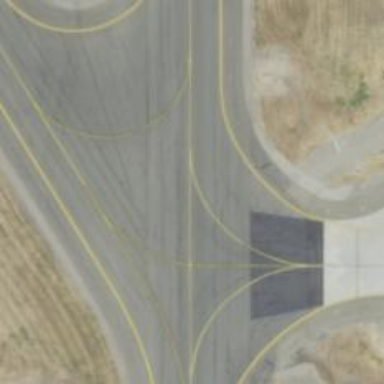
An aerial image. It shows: Image of taxiway at airport.